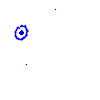
Particle: electron